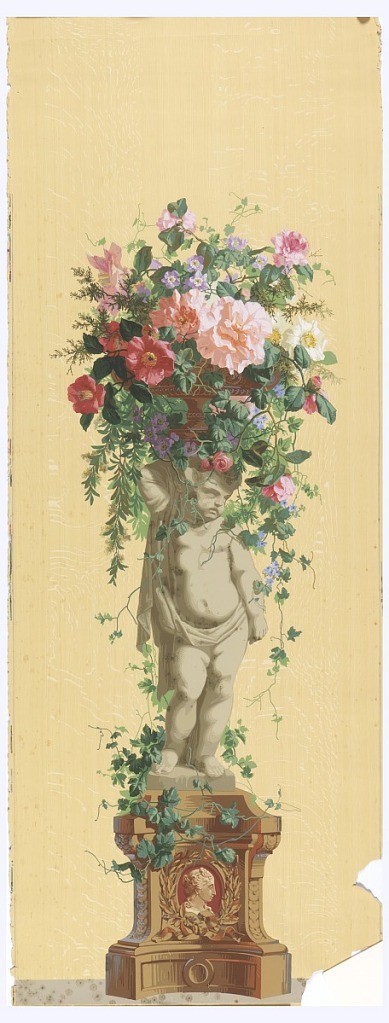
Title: Decorative panel
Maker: Jules Desfossé, French, active 1851 - 1863
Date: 1856–57
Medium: Block-printed on machine-made paper
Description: Statue of an infant, standing on vine-covered pedestal with burgundy cameo in base. Putti is facing right, supporting a basket of vining flowers. Printed on woodgrain background.